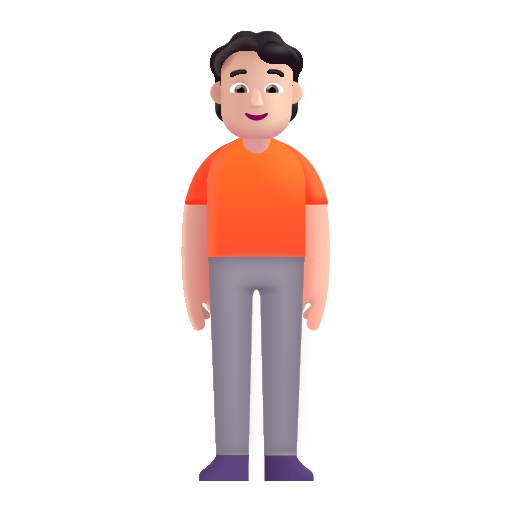
person standing color light